Question:
The amount of data is uncertain and the height of each piece of data is also uncertain.When a page is left over, I want the remaining pages to be filled with tables as well.How to do it with xsl-fo?please
'''
<xsl:stylesheet version="1.1"
xmlns:xsl="http://www.w3.org/1999/XSL/Transform"
xmlns:fo="http://www.w3.org/1999/XSL/Format"
xmlns:java="http://xml.apache.org/xalan/java"
xmlns:jfn="http://xml.apache.org/xalan/java/cn.net.jully.common.util.JullyXslUtil"
exclude-result-prefixes="fo java jfn">
<xsl:output method="xml" version="1.0" omit-xml-declaration="no" indent="yes" />'enter code here'
<xsl:include href="../include/common.xsl" />
'''
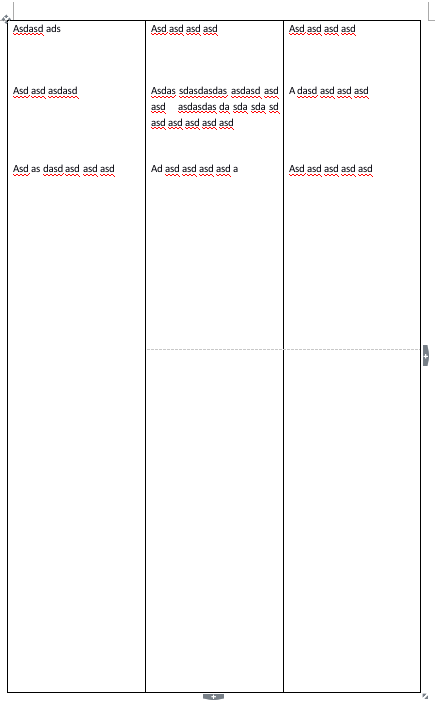
Answer: 1. Use transparent as the color of the borders for your table.
2. In the fo:static-content for the region-before, make an empty table of the correct size and in the correct position to appear to be the table for the data.
This assumes that the table column widths are fixed. If you are using automatic table layout, then the formatter will work out the widths of the columns and you won't know what widths to use in your background table.